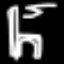
Label: chair